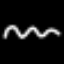
Label: squiggle